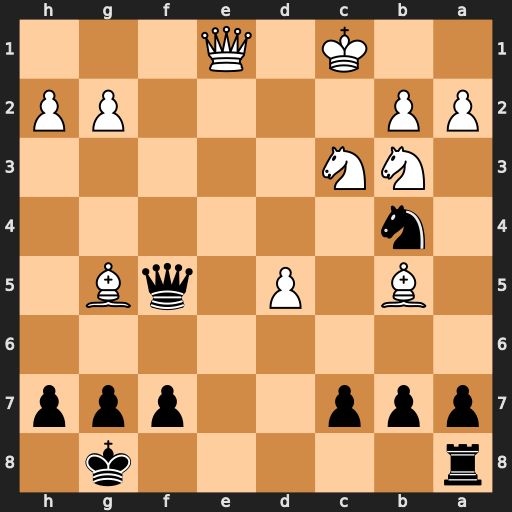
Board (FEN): r5k1/ppp2ppp/8/1B1P1qB1/1n6/1NN5/PP4PP/2K1Q3
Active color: b
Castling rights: -
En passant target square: -
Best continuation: Qc2#